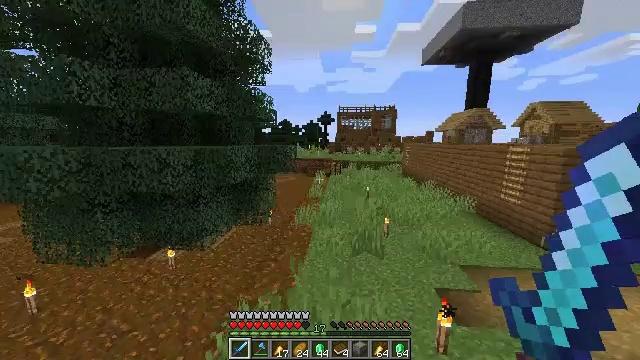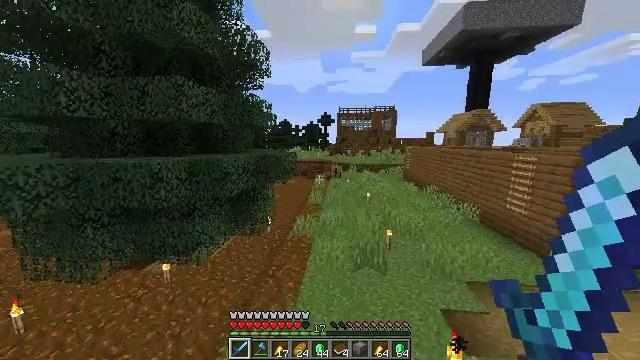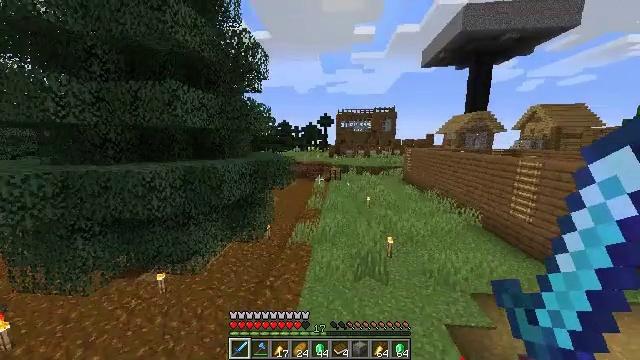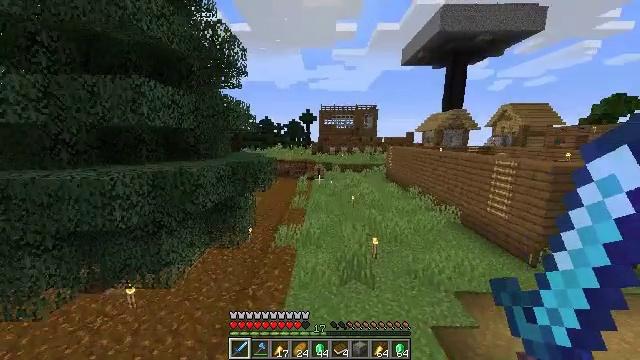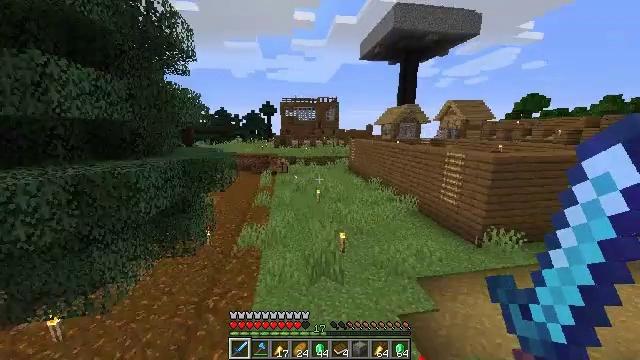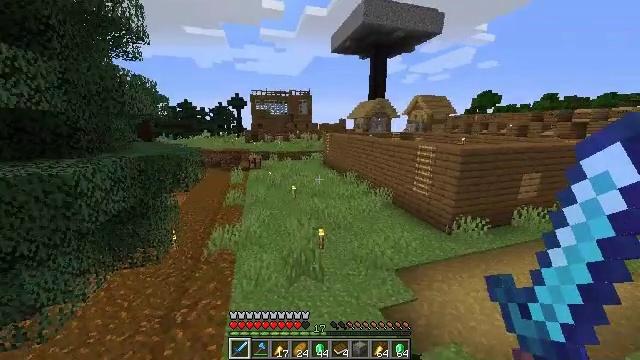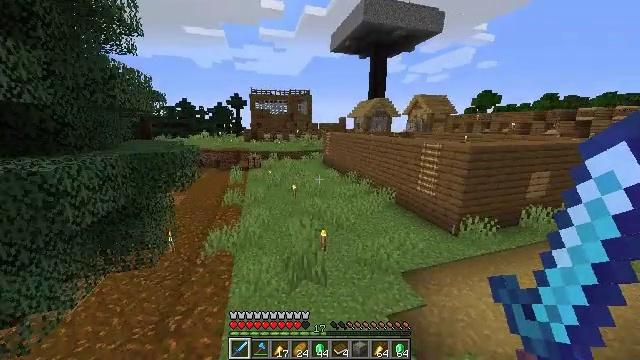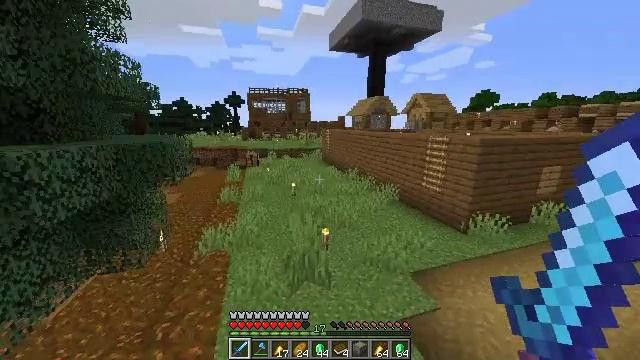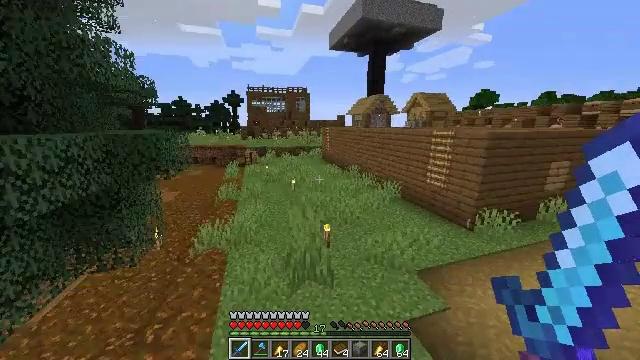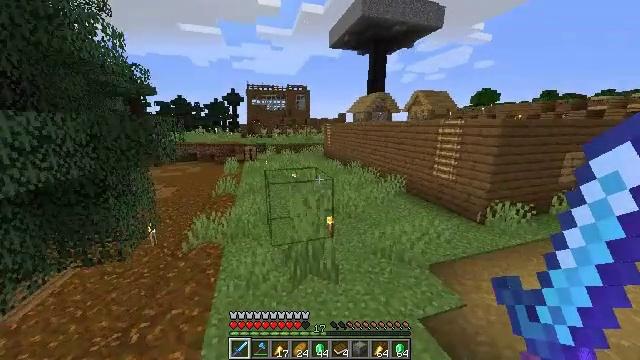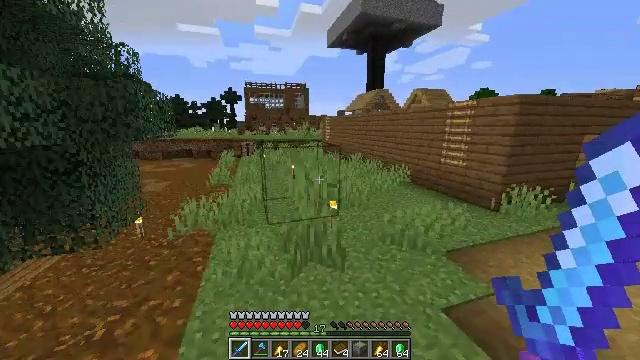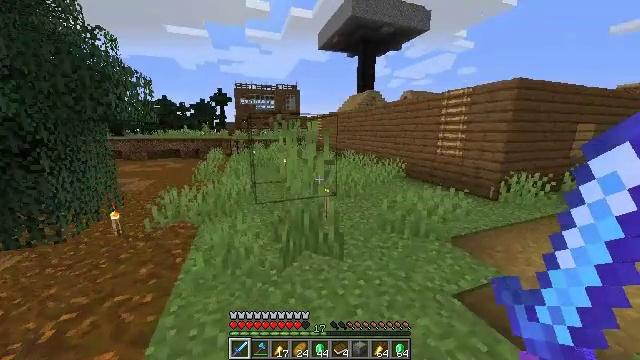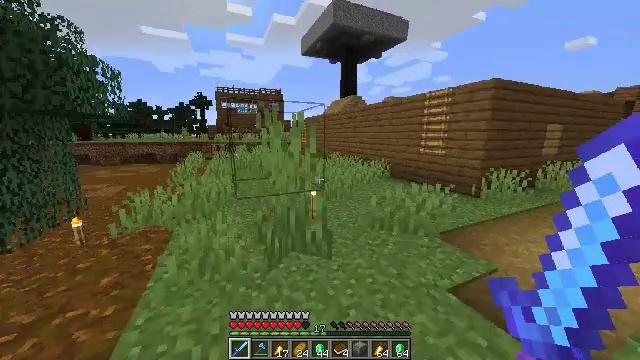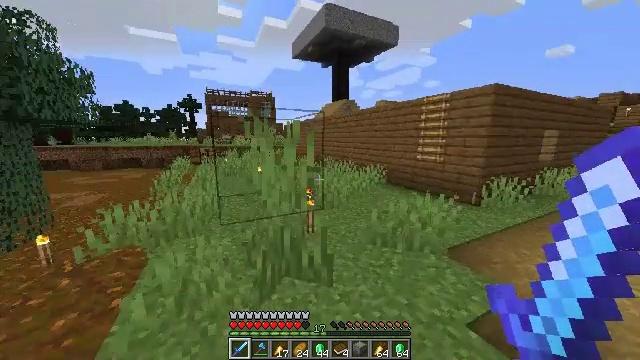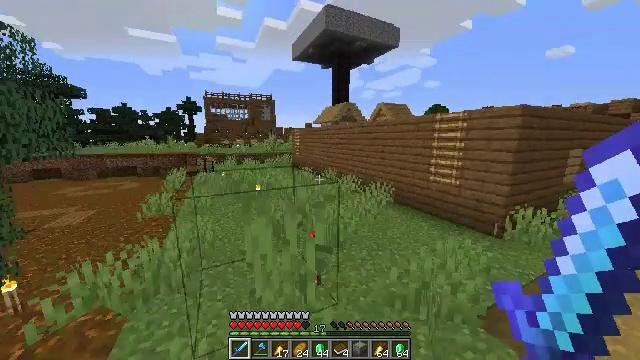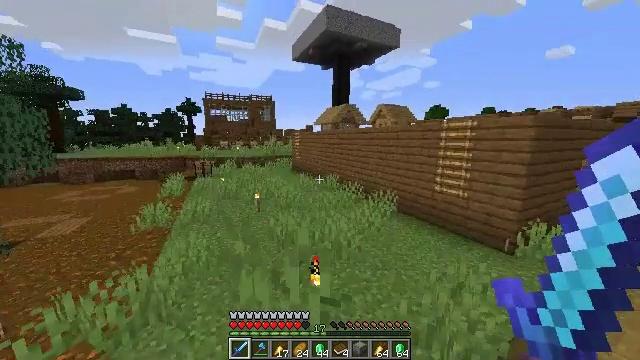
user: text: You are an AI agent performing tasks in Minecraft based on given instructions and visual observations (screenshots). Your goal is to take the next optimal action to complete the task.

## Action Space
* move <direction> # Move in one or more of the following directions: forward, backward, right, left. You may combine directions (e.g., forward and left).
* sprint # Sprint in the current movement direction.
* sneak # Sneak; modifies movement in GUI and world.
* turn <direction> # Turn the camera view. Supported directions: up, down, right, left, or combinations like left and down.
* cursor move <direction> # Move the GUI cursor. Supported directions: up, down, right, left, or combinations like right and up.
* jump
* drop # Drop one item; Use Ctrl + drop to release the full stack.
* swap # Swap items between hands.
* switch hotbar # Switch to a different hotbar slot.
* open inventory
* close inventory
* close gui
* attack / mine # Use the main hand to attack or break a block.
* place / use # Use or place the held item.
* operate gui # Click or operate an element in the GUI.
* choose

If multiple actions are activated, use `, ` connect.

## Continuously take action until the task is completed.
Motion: motion action
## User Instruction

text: Make a golden helmet with gold ingots.
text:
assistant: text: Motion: move forward, sprint, jump
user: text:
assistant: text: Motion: move forward, sprint, jump
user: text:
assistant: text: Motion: move forward, sprint, turn right, jump
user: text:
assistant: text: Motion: move forward, sprint, turn right and down, jump
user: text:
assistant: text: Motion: move forward, sprint, turn right and down, jump
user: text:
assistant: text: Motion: move forward, sprint, jump
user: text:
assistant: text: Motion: move forward, sprint, jump
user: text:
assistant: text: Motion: move forward, sprint, jump
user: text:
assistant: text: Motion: move forward, sprint, jump
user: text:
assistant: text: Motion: move forward, sprint, jump
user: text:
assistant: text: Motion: move forward, sprint, turn right, jump
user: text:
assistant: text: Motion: move forward, sprint, turn right and up, jump
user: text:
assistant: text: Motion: move forward, sprint, turn right, jump
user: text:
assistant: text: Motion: move forward, sprint, jump
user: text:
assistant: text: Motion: move forward, sprint, jump
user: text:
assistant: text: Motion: move forward, sprint, turn left, jump
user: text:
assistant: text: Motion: move forward, sprint, turn left and up, jump
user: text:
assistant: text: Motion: move forward, sprint, turn left, jump
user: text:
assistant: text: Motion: move forward, sprint, jump
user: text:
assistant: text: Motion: move forward, sprint, jump
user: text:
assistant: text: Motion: move forward, sprint, jump
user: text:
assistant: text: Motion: move forward, sprint, jump
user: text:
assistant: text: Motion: move forward, sprint, jump
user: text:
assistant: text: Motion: move forward, sprint, jump
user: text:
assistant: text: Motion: move forward, sprint, jump
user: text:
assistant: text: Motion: move forward, sprint, jump
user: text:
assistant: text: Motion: move forward, sprint, jump
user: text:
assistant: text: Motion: move forward, sprint, jump
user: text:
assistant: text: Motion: move forward, sprint, jump
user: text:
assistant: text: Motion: move forward, sprint, jump